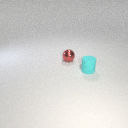
small cyan rubber cylinder in front of small red metal sphere